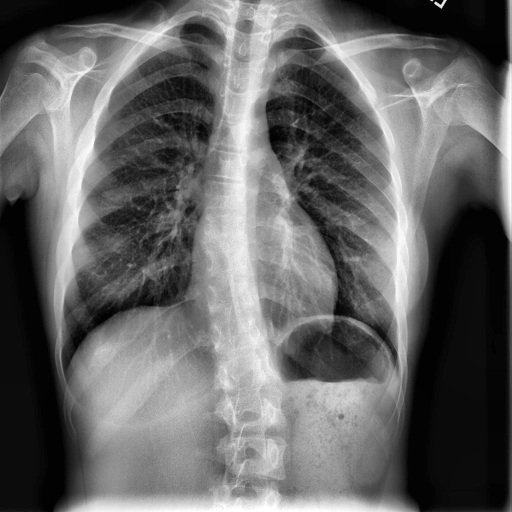
Finding: NORMAL